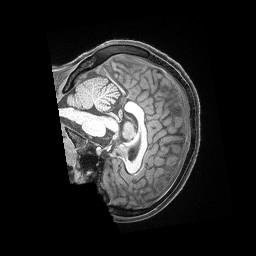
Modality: T1w
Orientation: sagittal
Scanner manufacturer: siemens
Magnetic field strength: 3 T
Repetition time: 2.53 s
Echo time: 0.00169 s